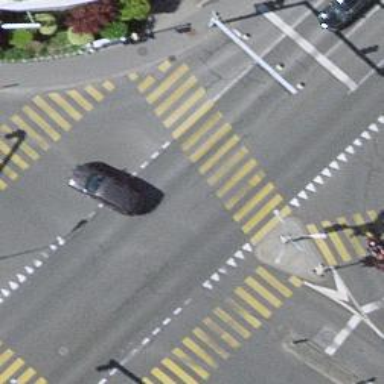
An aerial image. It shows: Road crossing with traffic signals.